Question: I have a asp.net css friendly grid view adapter.It looks like left side image.But I need to have it exactly like right side image with gap between rows.
I also used bootstrap 3 here.

This is my css for grid view
'''
.PrettyGridView .AspNet-GridView {
font-size: 12px;
line-height: 12px;
margin-left: 6px;
width: 95%;
}
.PrettyGridView .AspNet-GridView div.AspNet-GridView-Pagination, .PrettyGridView .AspNet-GridView div.AspNet-GridView-Pagination a, .PrettyGridView .AspNet-GridView div.AspNet-GridView-Pagination span {
color: #00FFFF;
background: #F5F5F5;
font-weight: normal;
padding: 2px;
}
.PrettyGridView .AspNet-GridView table {
border: solid 1px #CCCCCC;
width: 100%;
}
thead {
display: table-header-group;
vertical-align: middle;
border-color: inherit;
}
tbody {
display: table-row-group;
vertical-align: middle;
border-color: inherit;
}
tr {
display: table-row;
vertical-align: inherit;
border-color: inherit;
}
.PrettyGridView .AspNet-GridView table tbody tr td {
color: #333333;
background: #F5F5F5;
padding: 2px 20px 2px 2px;
border-bottom: solid 1px #CCCCCC;
border-right: solid 0px #CCCCCC;
text-align: left;
}
td, th {
display: table-cell;
vertical-align: inherit;
}
'''
I have no anything in live to show you.But any one know how to achieve this that would be very helpful.This is my grid view
'''
<div class="PrettyGridView">
<asp:GridView ID="VandvaerkGridView" runat="server" ShowHeader="False"
AutoGenerateColumns="False"
Width="100%" CssClass="AspNet-GridView">
<Columns>
<asp:TemplateField>
<ItemTemplate>
<a href="javascript:void(0);" onclick="PopupCenter('pdf/reports/<%# Eval("fileName") %>', 'myPop1',794,842);">
<asp:Image ID="ImgPDF" runat="server" ImageUrl='<%# "~/Images/" + Eval("type")%>' Style="padding-left: 10px;" />
</a>
<asp:Label ID="lblFileName" runat="server" Text='<%# Eval("fileName") %>' Visible="false"></asp:Label>
</ItemTemplate>
<ItemStyle></ItemStyle>
</asp:TemplateField>
</Columns>
</asp:GridView>
</div>
'''
Thanks
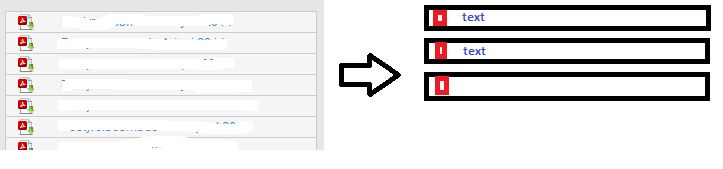
Answer: Wrap TD content in a div with class "Inner" and put the borders on the div plus giving it a little margin, something like that
'''
.PrettyGridView .AspNet-GridView table tbody tr td {
color: #333333;
background: #F5F5F5;
padding: 2px 20px 2px 2px;
text-align: left;
}
.PrettyGridView .AspNet-GridView table tbody tr td div.Inner {
border-bottom: solid 1px #CCCCCC;
border-right: solid 0px #CCCCCC;
margin:5px 0;
}
'''